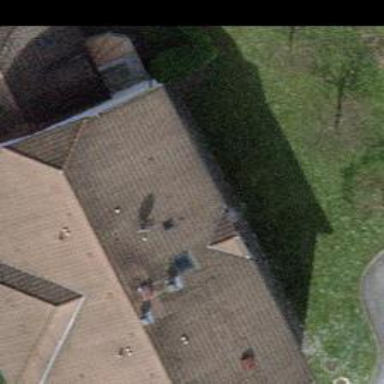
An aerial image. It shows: Building featuring apartments with half-hipped roof.